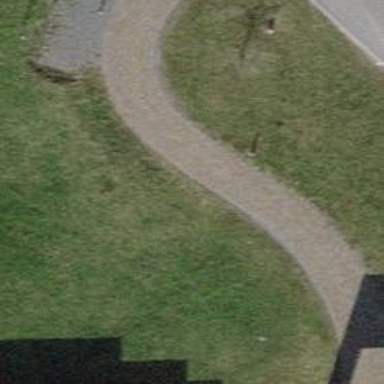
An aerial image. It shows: Cobblestone track with grade1 tracktype.